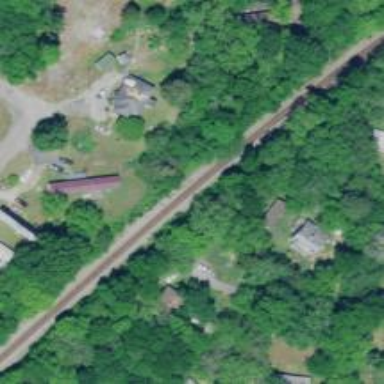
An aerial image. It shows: Railway track.